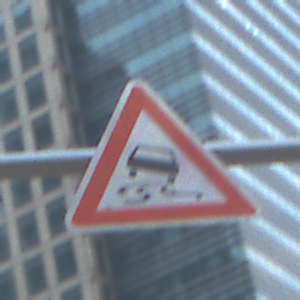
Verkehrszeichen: SchleuderOderRutschgefahr
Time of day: MorningAfternoon
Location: Outdoor (Urban)
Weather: PartlyCloudy
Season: NotSpecified
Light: Natural